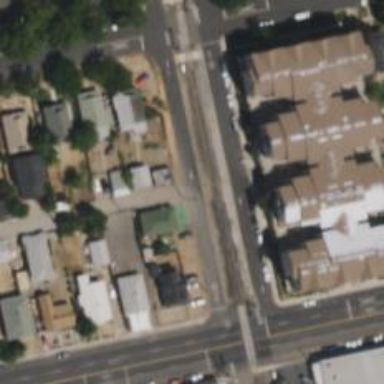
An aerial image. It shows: Residential road with separate asphalt sidewalk.